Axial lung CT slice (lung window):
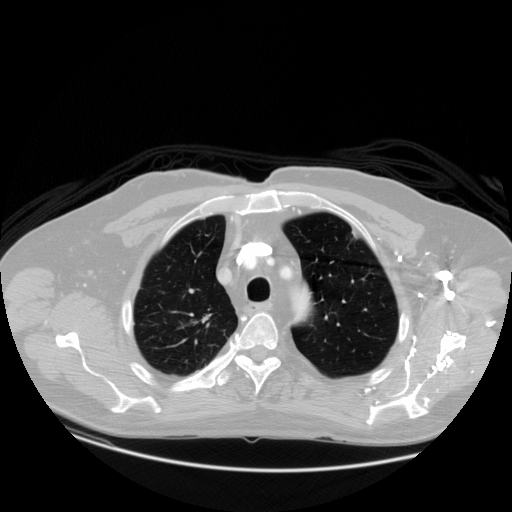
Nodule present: no